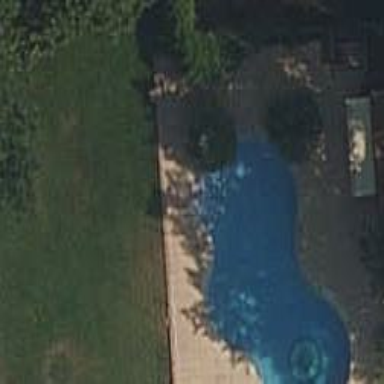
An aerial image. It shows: Swimming pool located in leisure land.